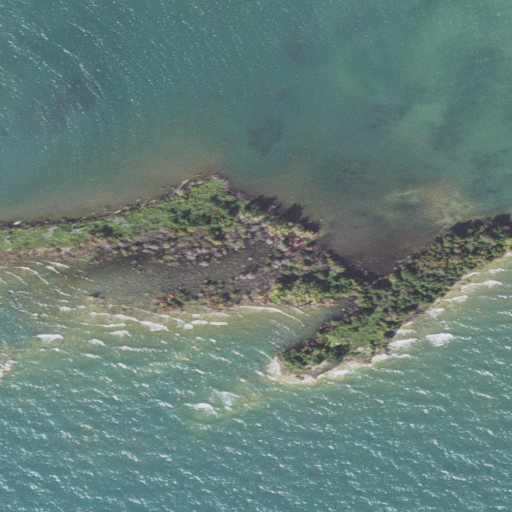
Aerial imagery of island in Michigan named Epoufette Island containing open water, herbaceous wetlands, and barren land